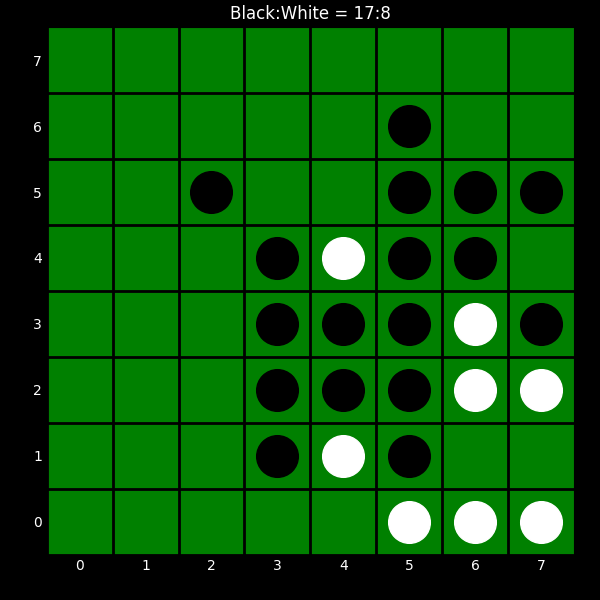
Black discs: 17
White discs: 8